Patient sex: M
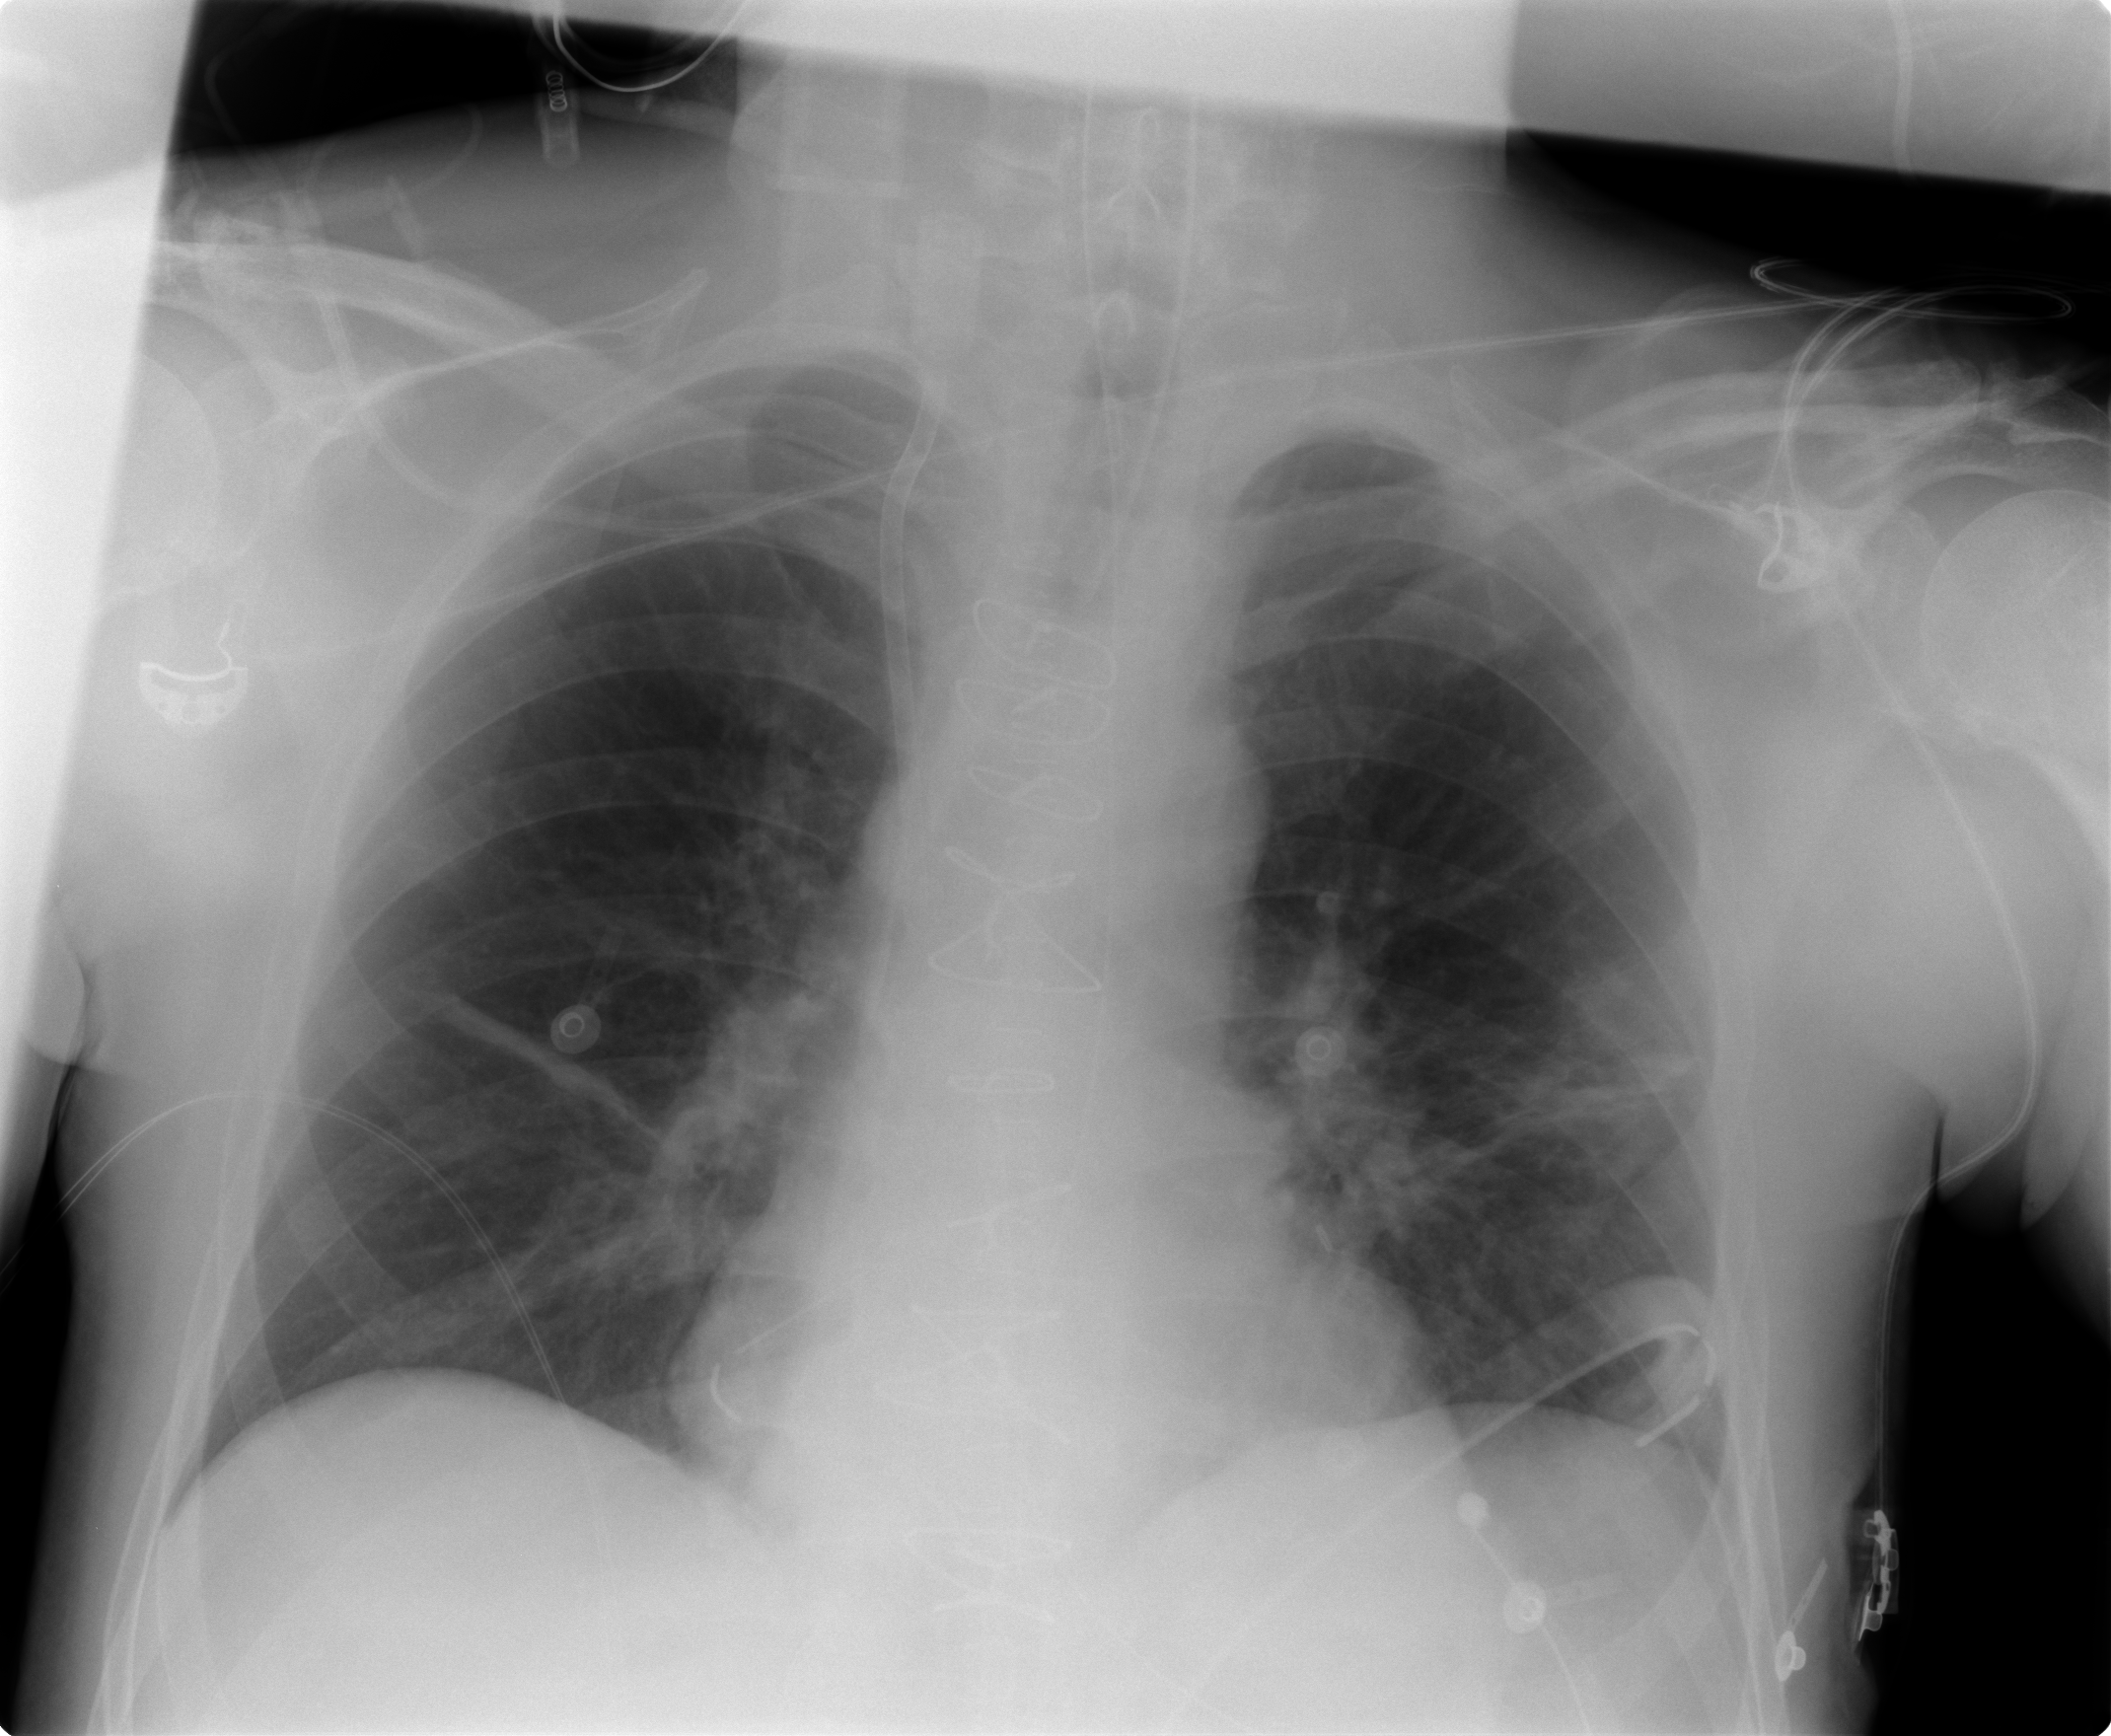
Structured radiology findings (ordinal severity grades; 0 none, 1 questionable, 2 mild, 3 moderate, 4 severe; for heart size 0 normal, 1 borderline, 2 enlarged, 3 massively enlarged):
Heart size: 0
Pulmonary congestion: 1
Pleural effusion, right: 0
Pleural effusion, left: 0
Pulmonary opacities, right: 0
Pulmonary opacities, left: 0
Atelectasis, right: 2
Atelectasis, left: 2